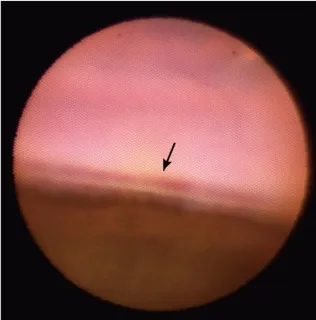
We developed the 23-gauge gonio-endoscope, which is bent 25 degrees and has a focus distance of 5 mm (A).
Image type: endoscopy (other_endoscopy)